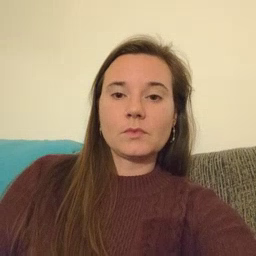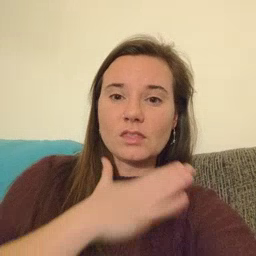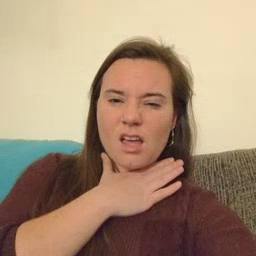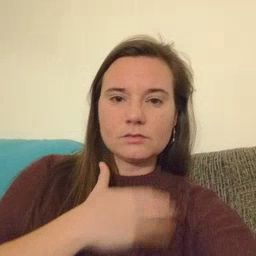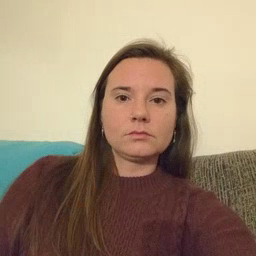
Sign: yucky